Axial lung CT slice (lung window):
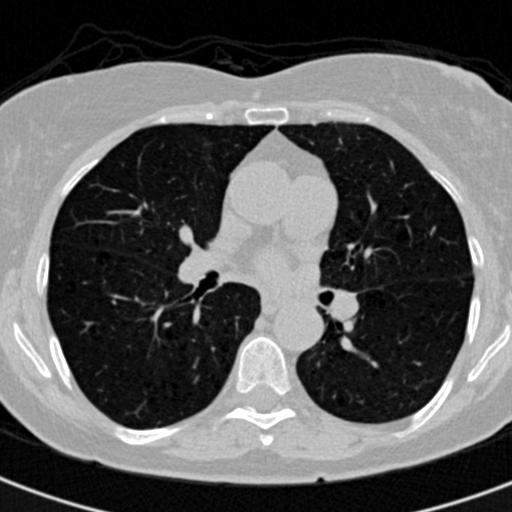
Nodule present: no